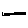
Label: line